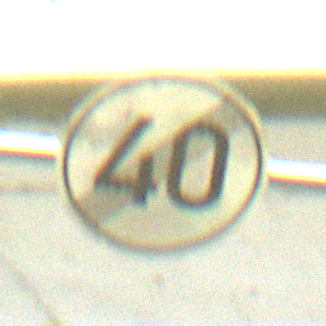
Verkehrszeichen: EndeGeschwindigkeit40
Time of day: NotSpecified
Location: Indoor (Special)
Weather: NotSpecified
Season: NotSpecified
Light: Artificial